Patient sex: M
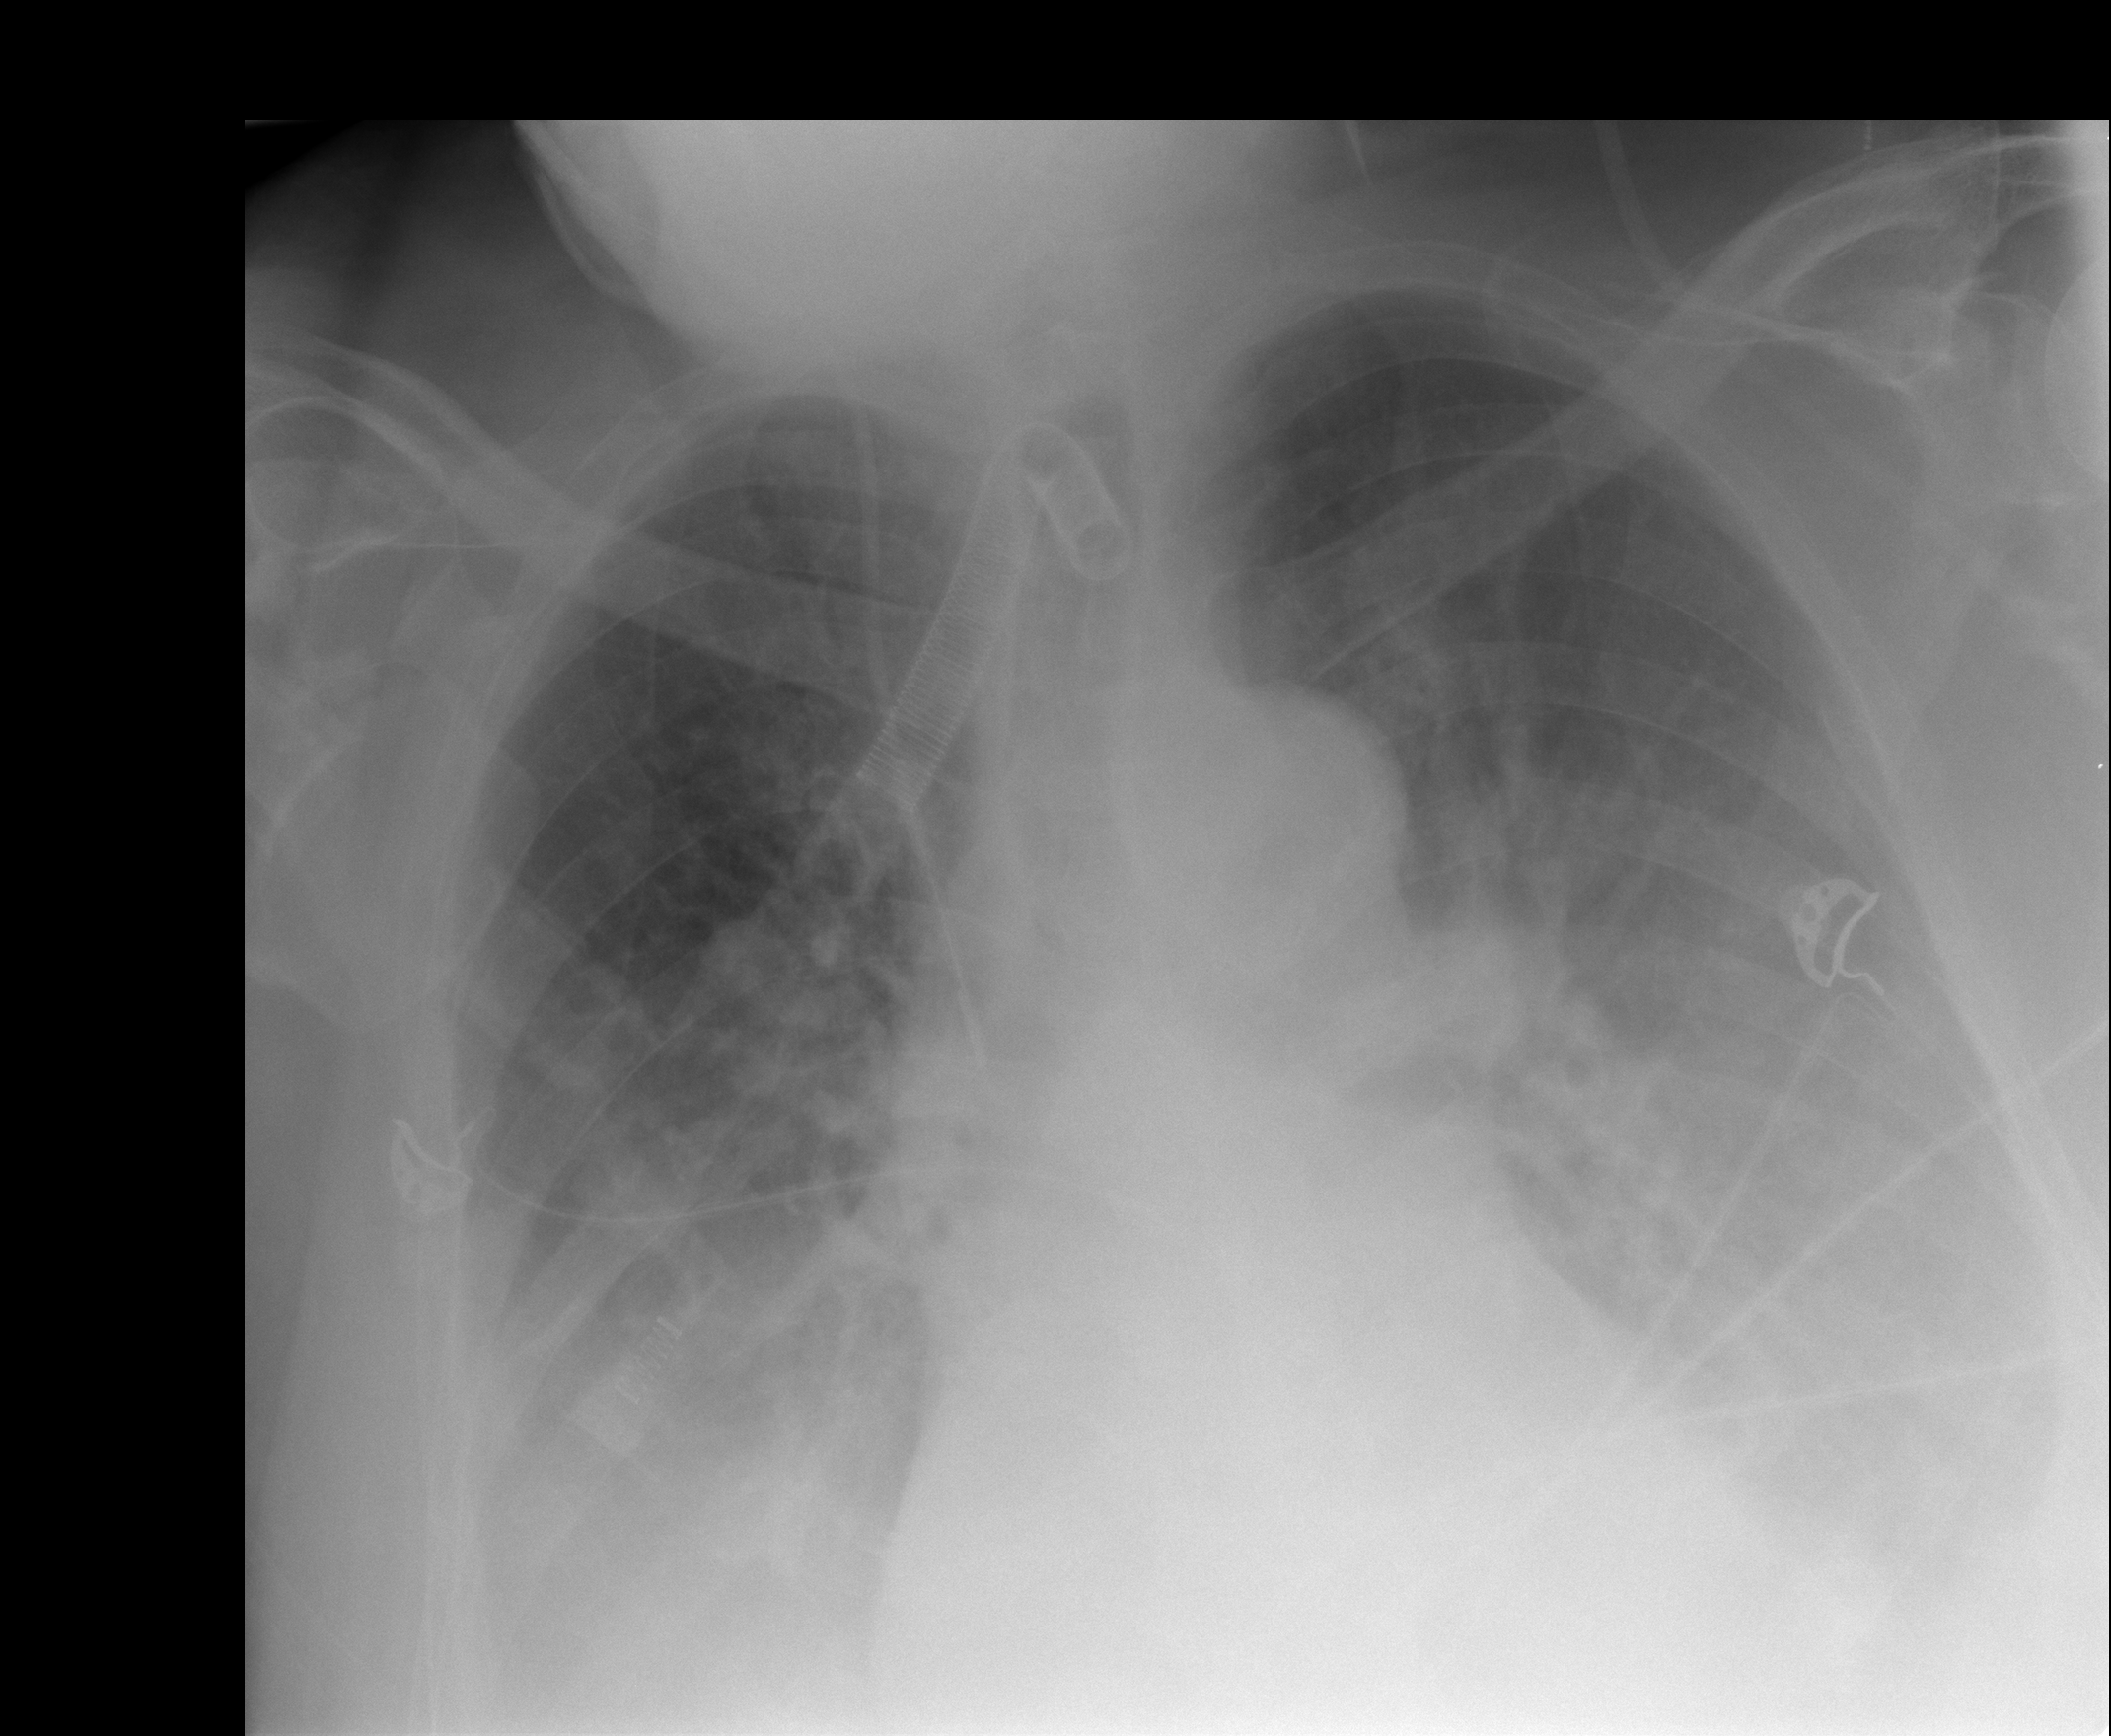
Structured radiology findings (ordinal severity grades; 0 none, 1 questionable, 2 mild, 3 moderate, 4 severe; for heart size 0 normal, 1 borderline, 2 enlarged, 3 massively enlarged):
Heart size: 2
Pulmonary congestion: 3
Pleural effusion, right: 3
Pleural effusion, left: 3
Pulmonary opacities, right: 2
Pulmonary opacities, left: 2
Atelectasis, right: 3
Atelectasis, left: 3